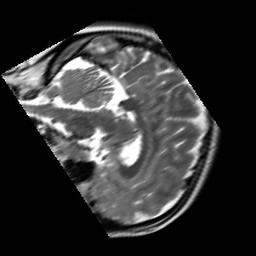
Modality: T2w
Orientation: sagittal
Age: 19
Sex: female
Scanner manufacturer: siemens
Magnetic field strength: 3 T
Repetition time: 7 s
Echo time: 0.09 s